Field crop: tomato
Growth stage: 2
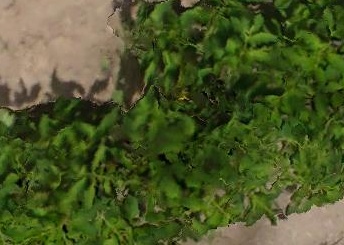
Species: tomato